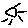
Label: sun